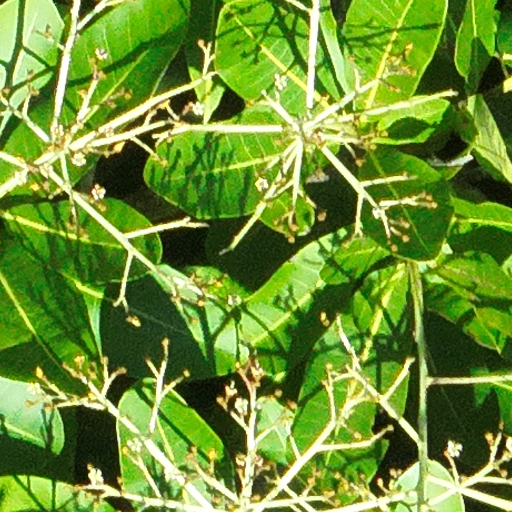
Species: Anacardium excelsum
GBIF accepted scientific name: Anacardium excelsum
Crown area (m\u00b2): 317.89